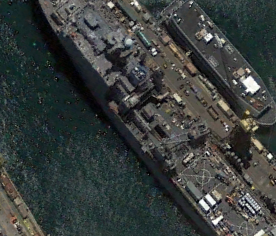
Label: combat